Question: I have this problem:
As you can see that my popup is not hiding the two buttons which are displayed on the page on IE9 but works fine on Mozilla. I have this on my CSS styles on that toggle button:
'''
.Test.toggle-button {
background-image: url("../../../images/expand16.gif");
background-position: left top;
background-repeat: no-repeat;
float: left;
height: 30px;
margin-left: 10px;
padding-left: 18px;
white-space: nowrap;
width: 20%;
}
'''
This is how my HTML looks like:
'''
<div class="pay-instruction-labels">
<div class="pay-instruction-title">
Payment Instructions:
</div>
<span class="current-details toggle-button">Current</span>
<span class="prior-years-details toggle-button">Prior Years</span>
<div class="pay-instruction-fields">
'''
What is going wrong here?
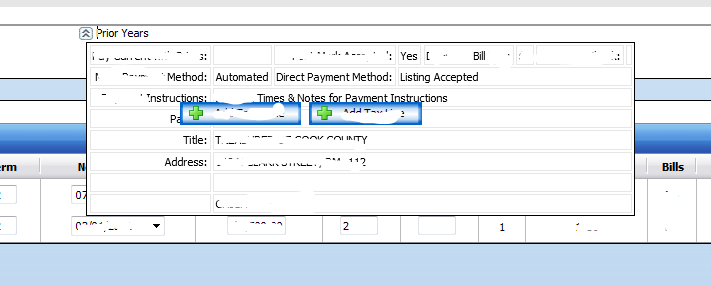
Answer: Could be a z-index issue. Can you try giving your popup container element 'position:relative' and a 'z-index:9999' ?